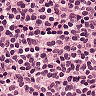
Metastatic tissue present: no